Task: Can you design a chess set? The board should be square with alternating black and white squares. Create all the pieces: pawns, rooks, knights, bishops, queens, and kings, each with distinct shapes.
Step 2728:
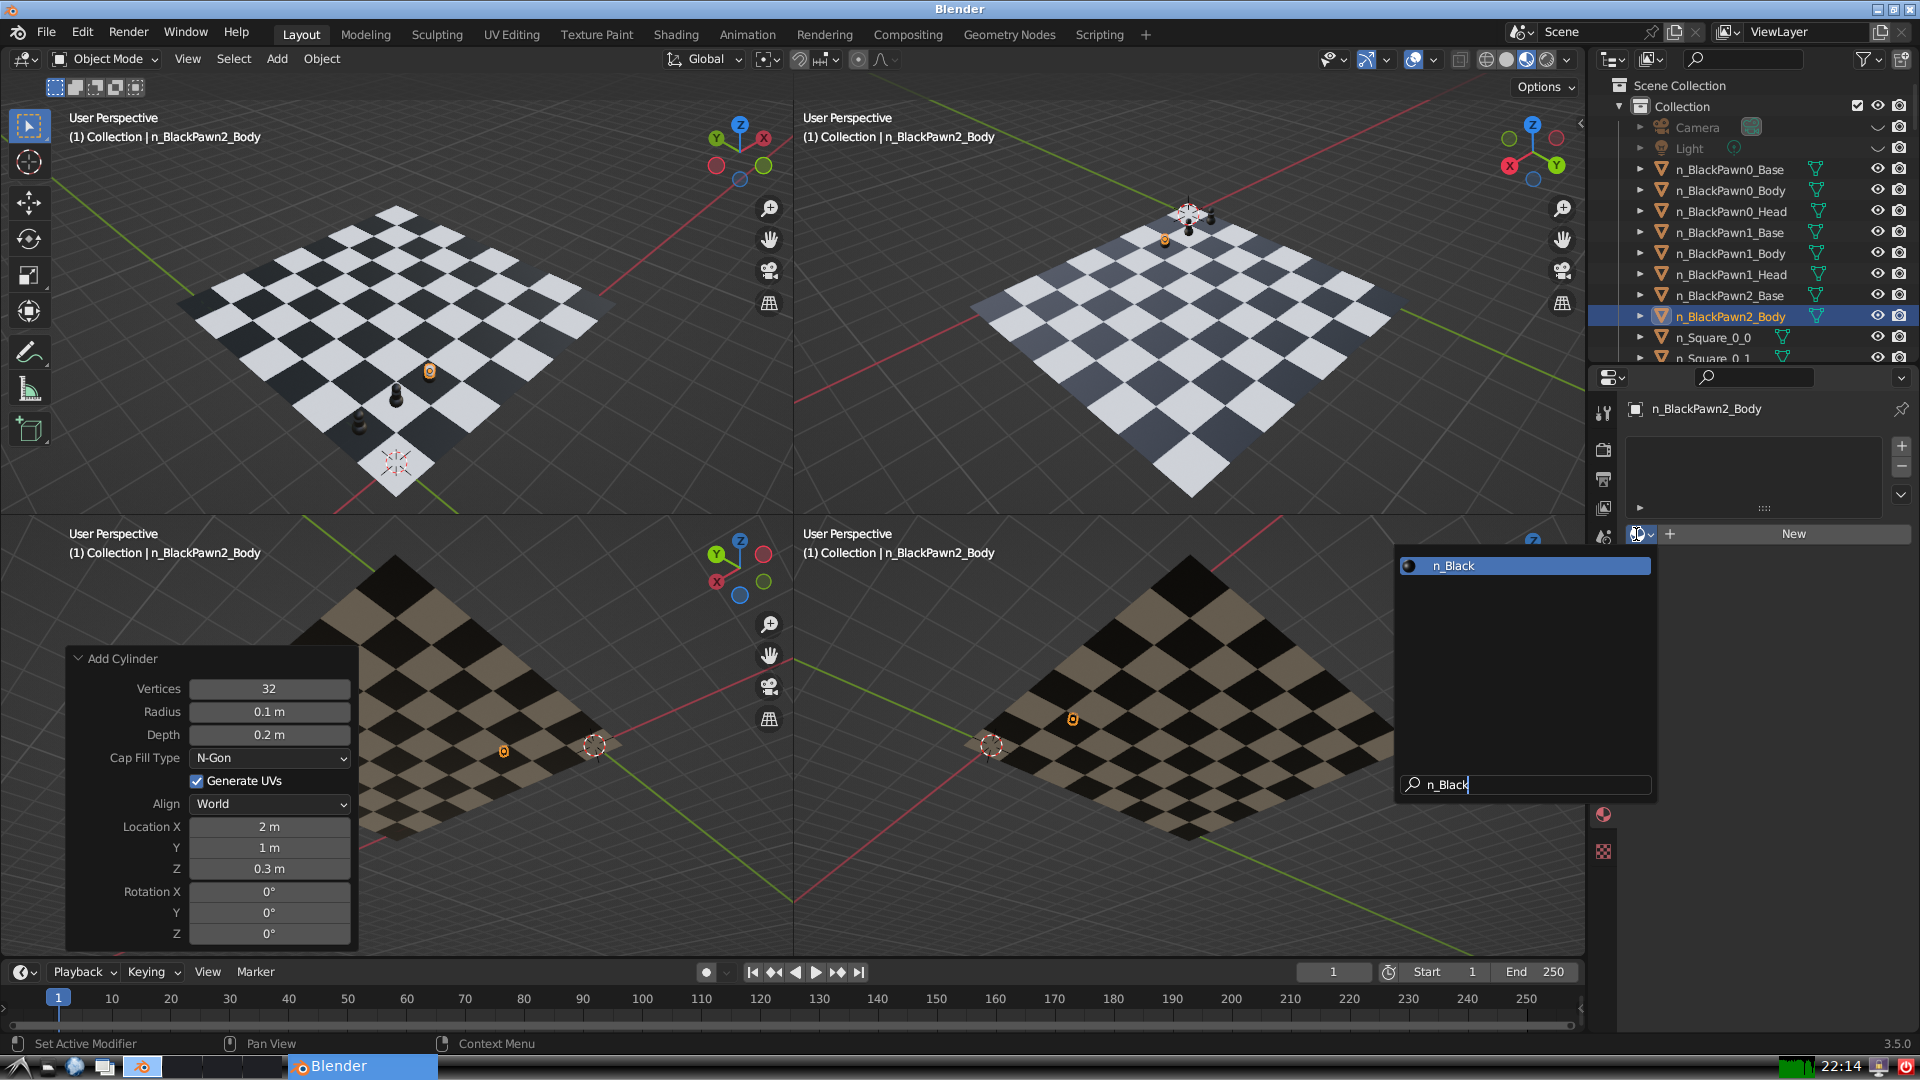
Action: {"key_press": ['Return']}